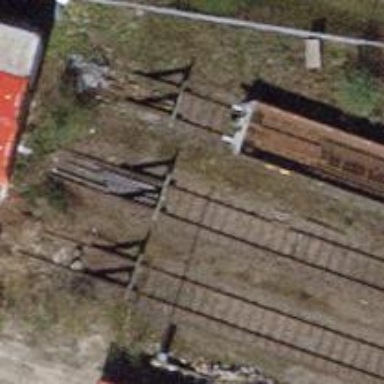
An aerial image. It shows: Railway buffer stop.